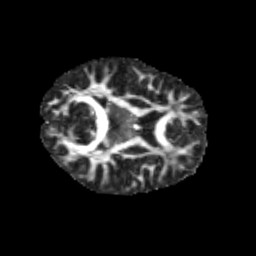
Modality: FA
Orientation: axial
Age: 11
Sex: male
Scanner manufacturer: siemens
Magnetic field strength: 3 T
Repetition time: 3.8 s
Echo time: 0.07 s